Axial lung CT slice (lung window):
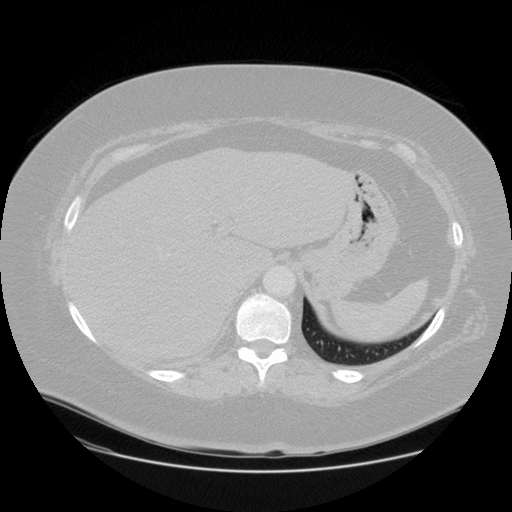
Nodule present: no